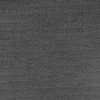
Atmospheric dust classification: dusty